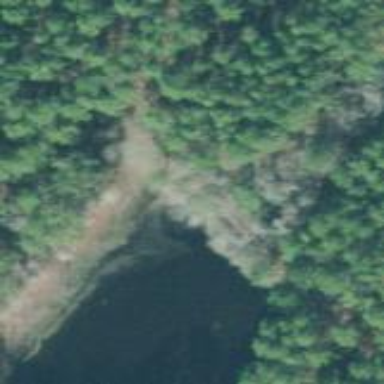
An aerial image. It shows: Reservoir of natural water.